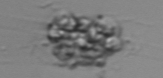
Label: Leptocylindrus_mediterraneus